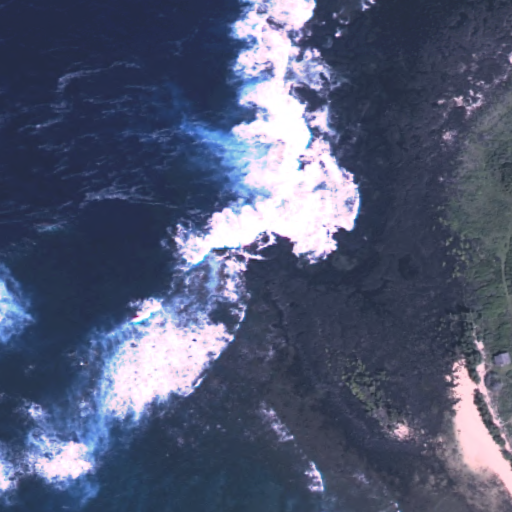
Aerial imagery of cape in Hawaii named Kalae‘ā containing only unknown